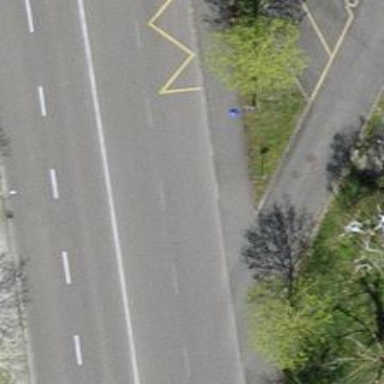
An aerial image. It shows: Asphalt sidewalk along the footway.